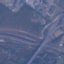
Land use / land cover: Highway